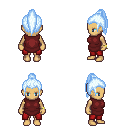
a pixel art fantasy rpg character, female body template, human, tanned skin, maroon tunic, red pants, white cyan long topknot hairstyle, bracelets, four views (front, back, left, right), 2x2 character sprite sheet, small pixel art, hard edges, no anti-aliasing